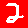
Digit: 2